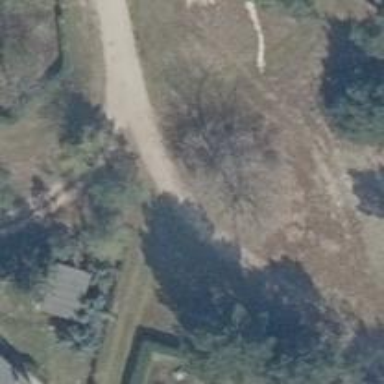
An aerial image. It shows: Path.